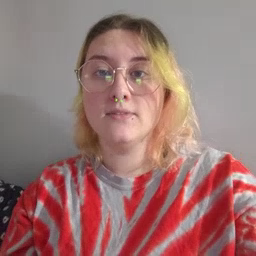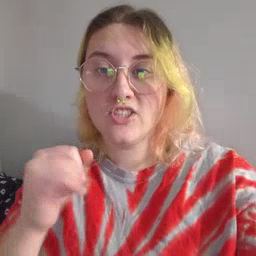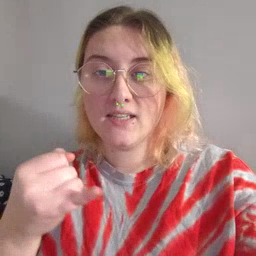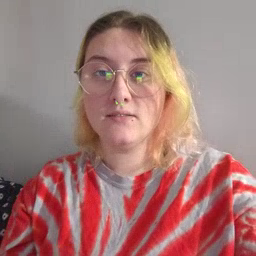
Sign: jeans